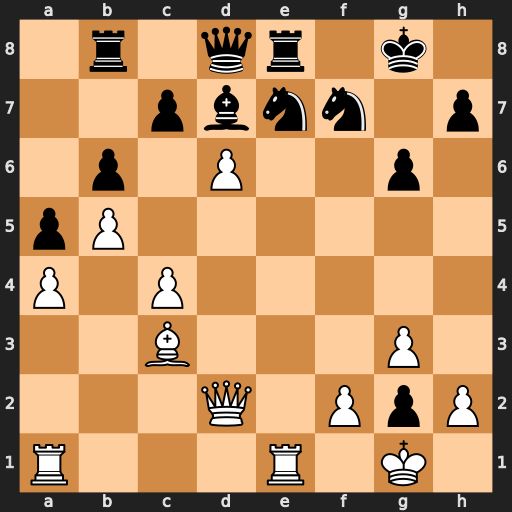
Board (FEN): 1r1qr1k1/2pbnn1p/1p1P2p1/pP6/P1P5/2B3P1/3Q1PpP/R3R1K1
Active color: w
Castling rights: -
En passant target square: -
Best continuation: dxe7 Rxe7 Qd4 Rxe1+ Rxe1 Qf8 Qxd7